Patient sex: F
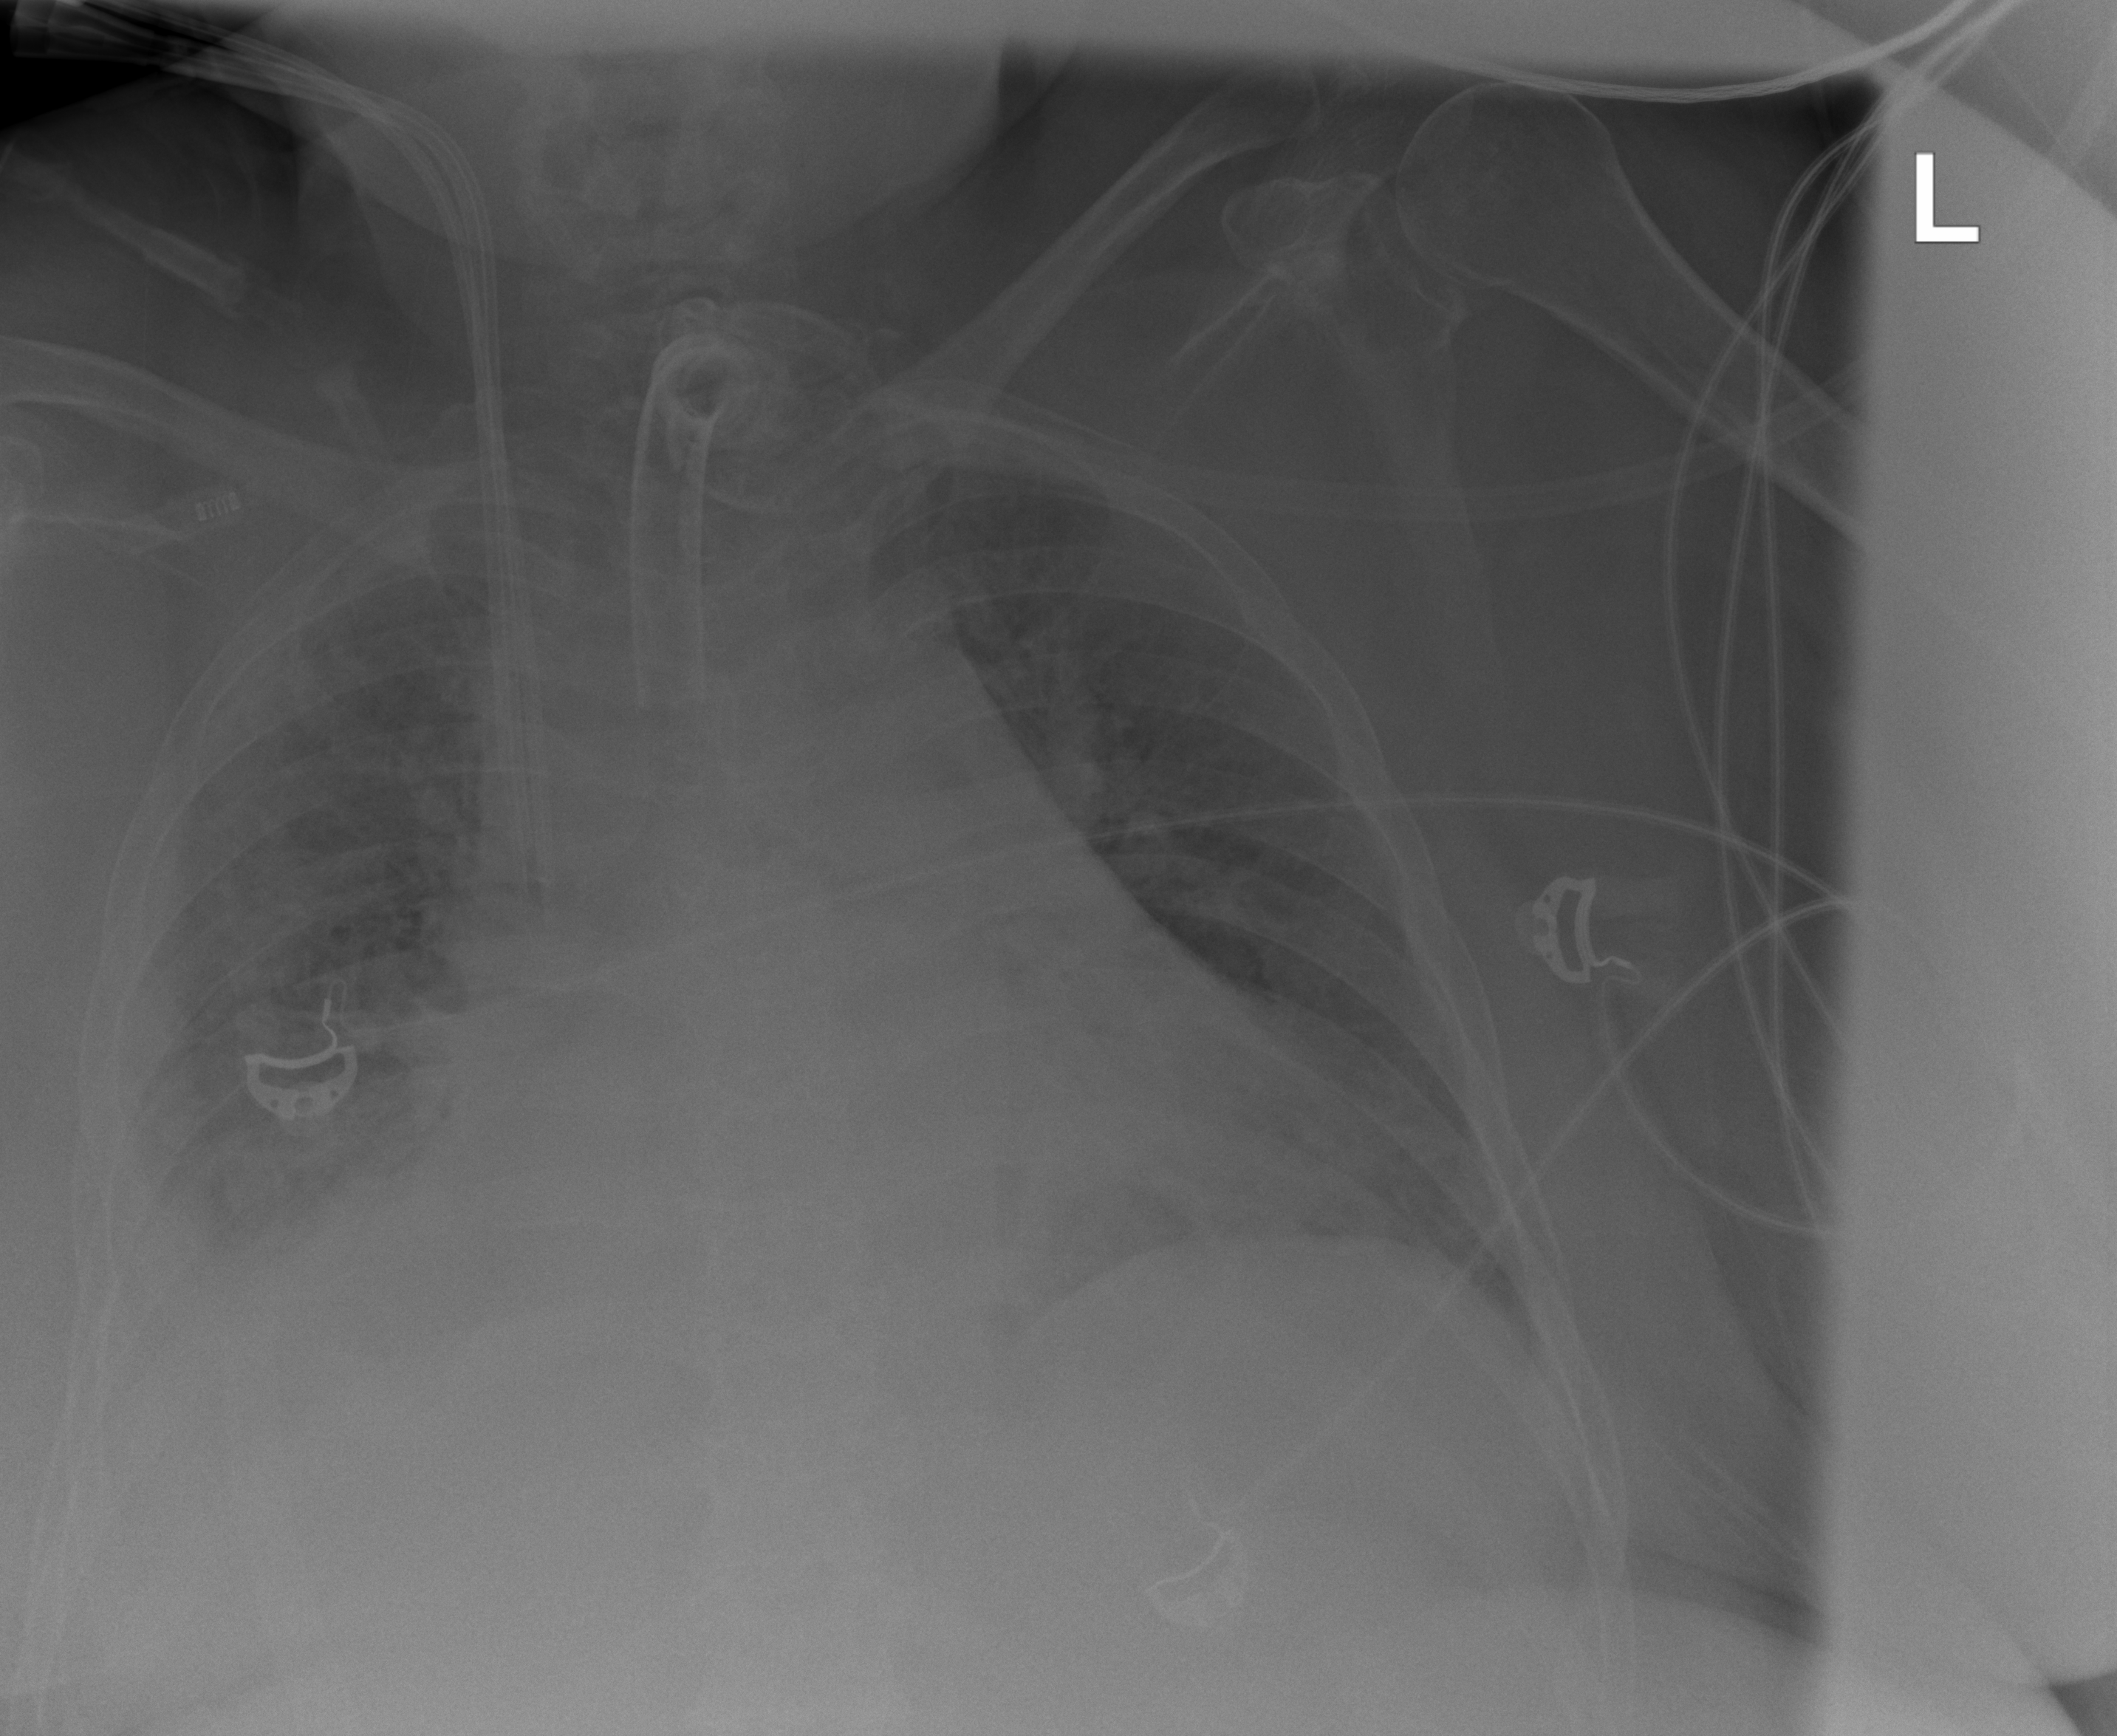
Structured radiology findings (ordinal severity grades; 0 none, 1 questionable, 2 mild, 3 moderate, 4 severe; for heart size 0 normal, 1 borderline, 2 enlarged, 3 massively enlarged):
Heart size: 2
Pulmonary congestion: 2
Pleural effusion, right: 2
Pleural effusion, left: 2
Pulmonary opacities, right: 3
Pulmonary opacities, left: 2
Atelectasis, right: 2
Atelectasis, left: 2